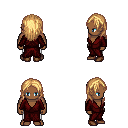
a pixel art fantasy rpg character, male body template, human, dark skin, red robe, white pants, light blonde long hairstyle, brown shoes, four views (front, back, left, right), 2x2 character sprite sheet, small pixel art, hard edges, no anti-aliasing